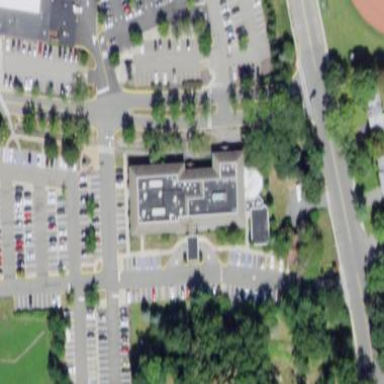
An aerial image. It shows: Clinic building.